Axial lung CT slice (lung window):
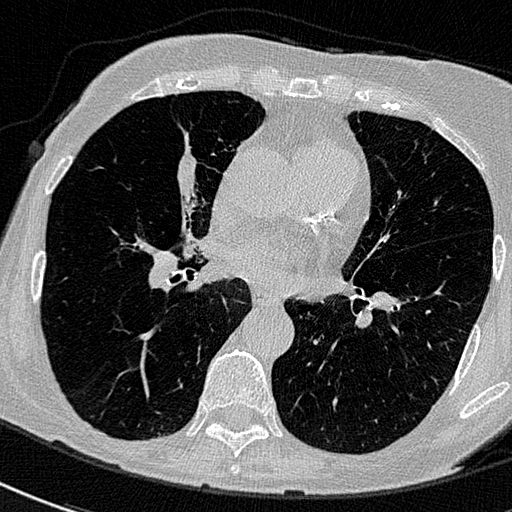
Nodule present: no